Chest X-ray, AP view. Patient: 52 years old, sex M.
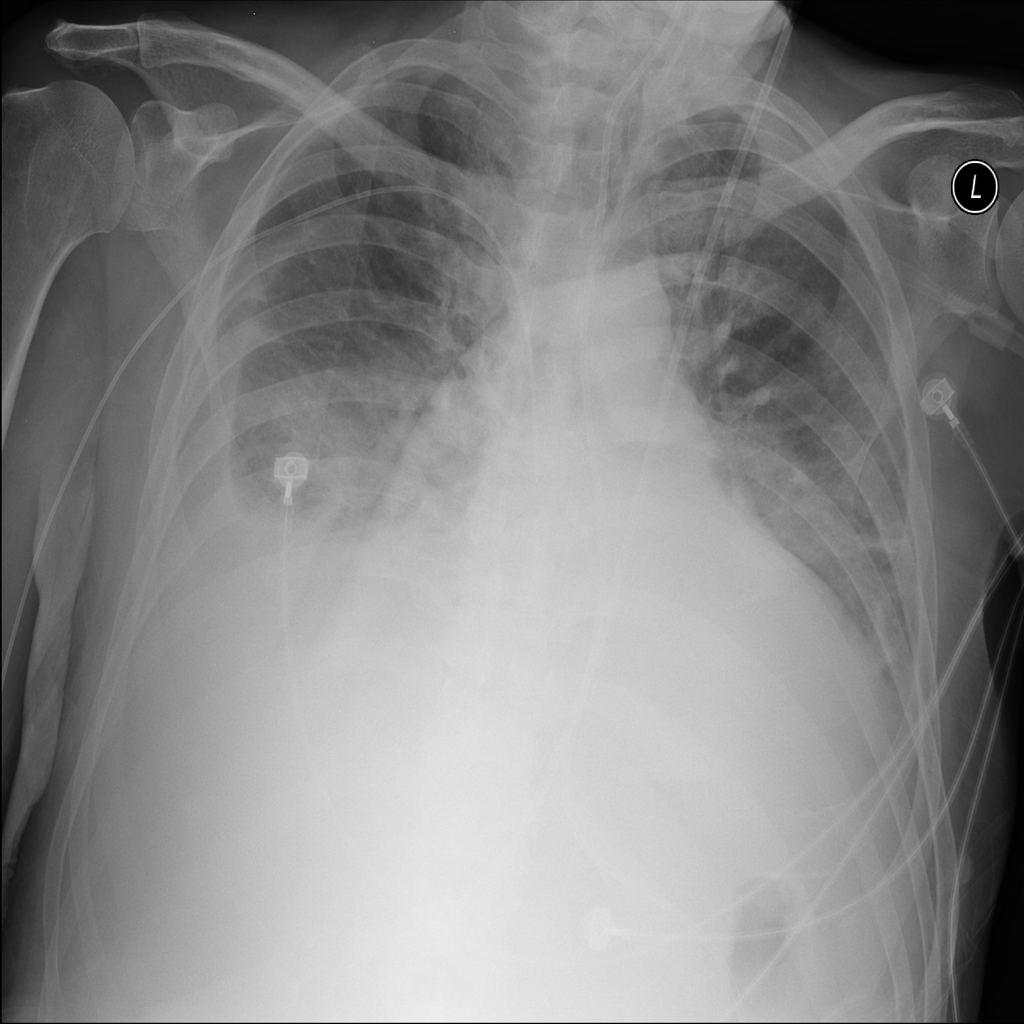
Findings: Atelectasis, Effusion, Infiltration